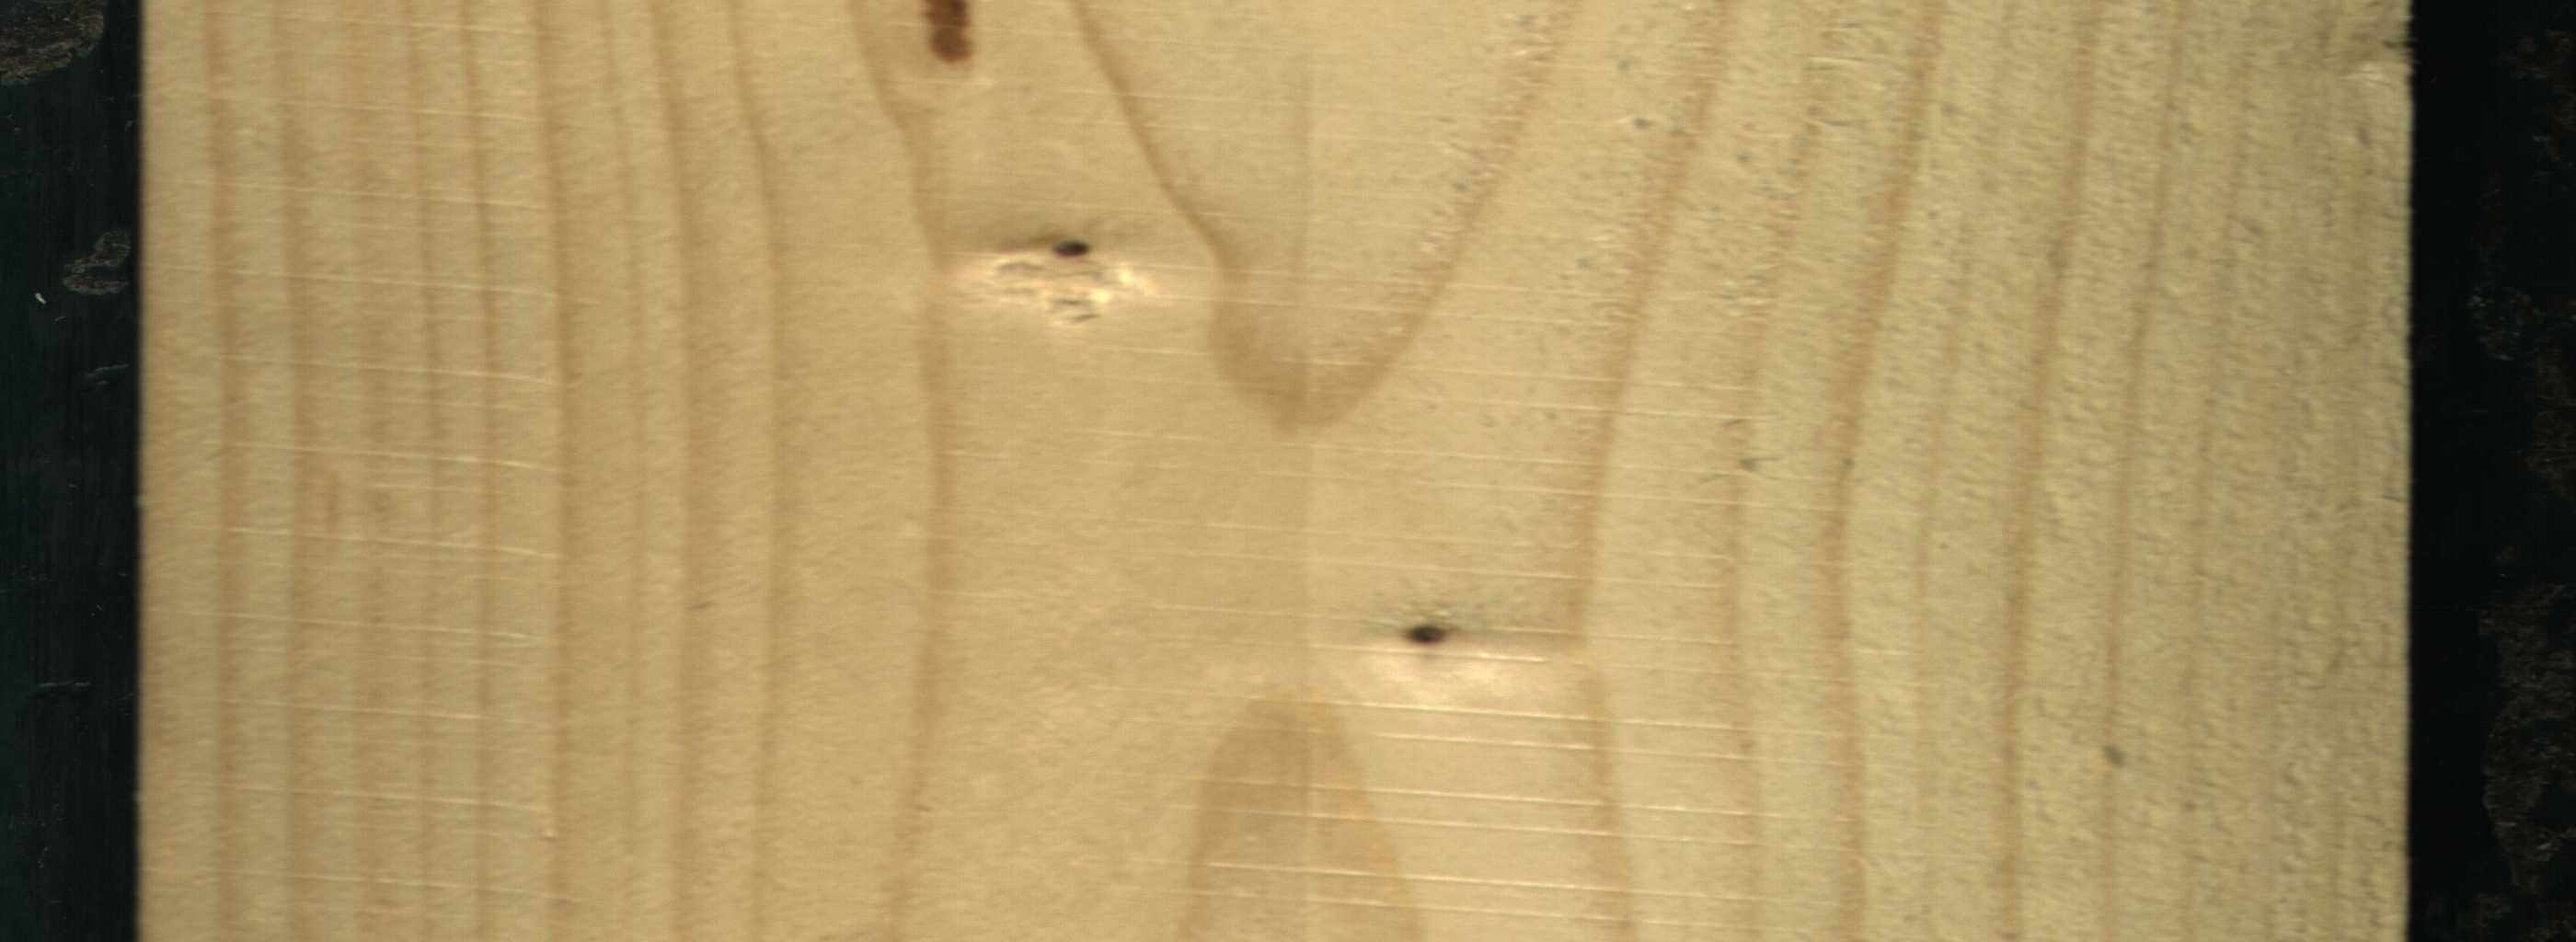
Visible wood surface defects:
resin
Dead_Knot
Dead_Knot